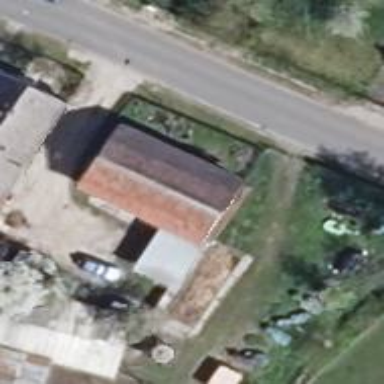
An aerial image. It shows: Building with flat roof.